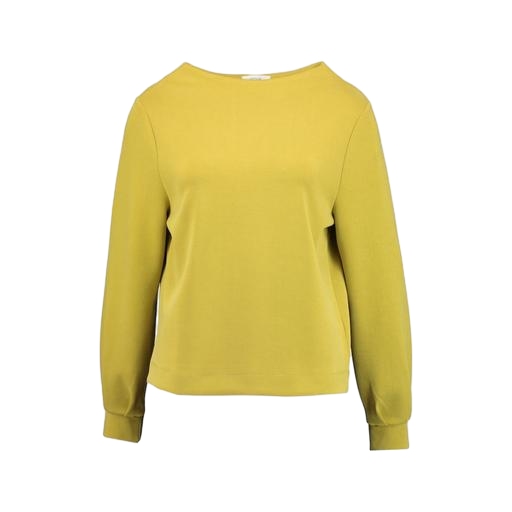
yellow plus size milano dolman-sleeve top only macy, yellow sweatshirt, boat-neck top, white background